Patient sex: M
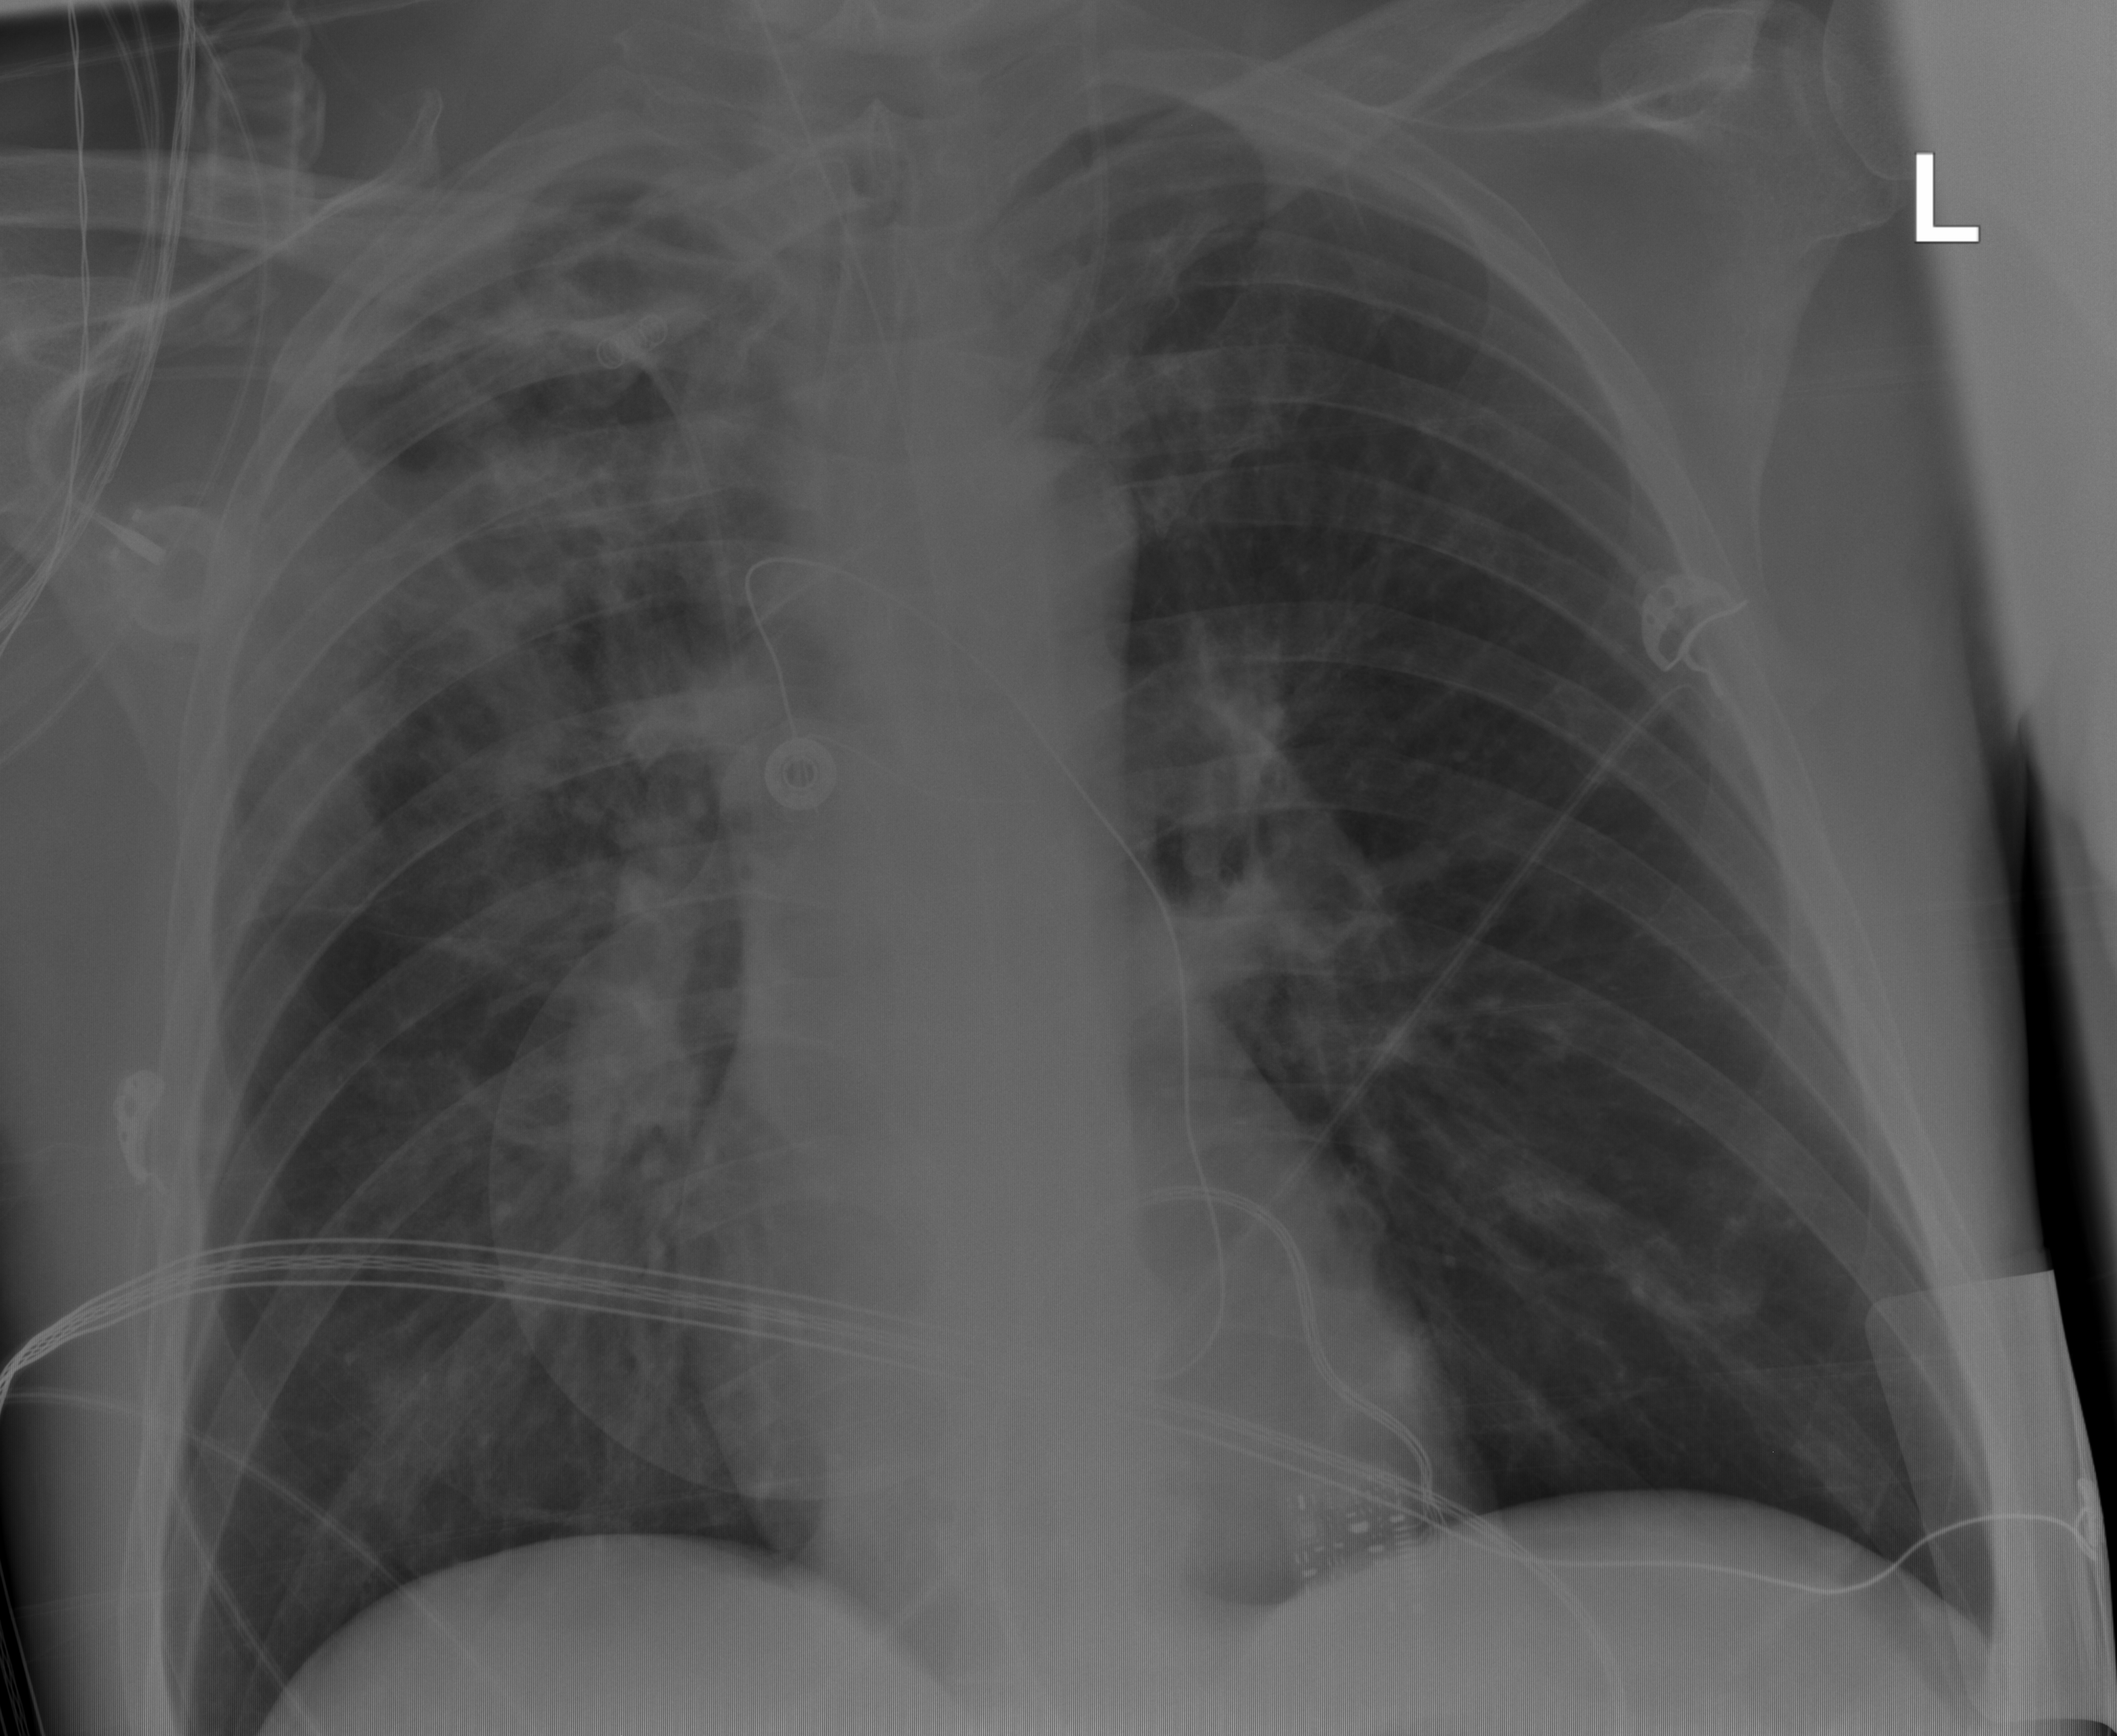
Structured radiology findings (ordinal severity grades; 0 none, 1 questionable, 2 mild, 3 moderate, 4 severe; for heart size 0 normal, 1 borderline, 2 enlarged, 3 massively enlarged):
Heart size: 0
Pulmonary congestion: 0
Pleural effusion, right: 0
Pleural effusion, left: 0
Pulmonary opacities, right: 3
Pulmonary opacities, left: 0
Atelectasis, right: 2
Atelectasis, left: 0